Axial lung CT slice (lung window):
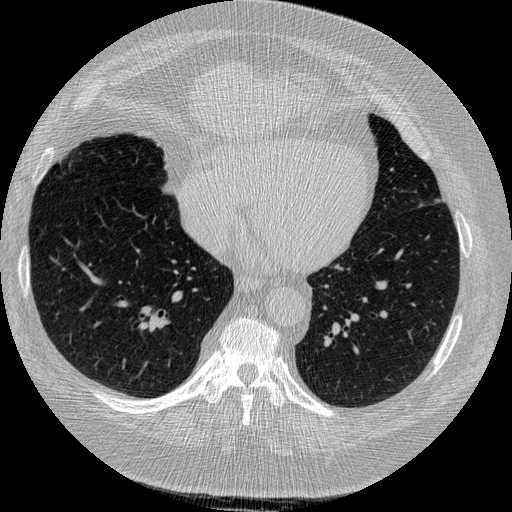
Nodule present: no